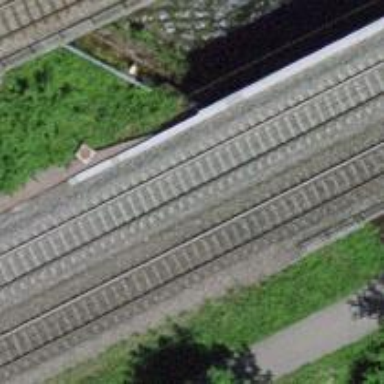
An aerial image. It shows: Railway bridge with electrified contact lines.